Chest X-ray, AP view. Patient: 66 years old, sex M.
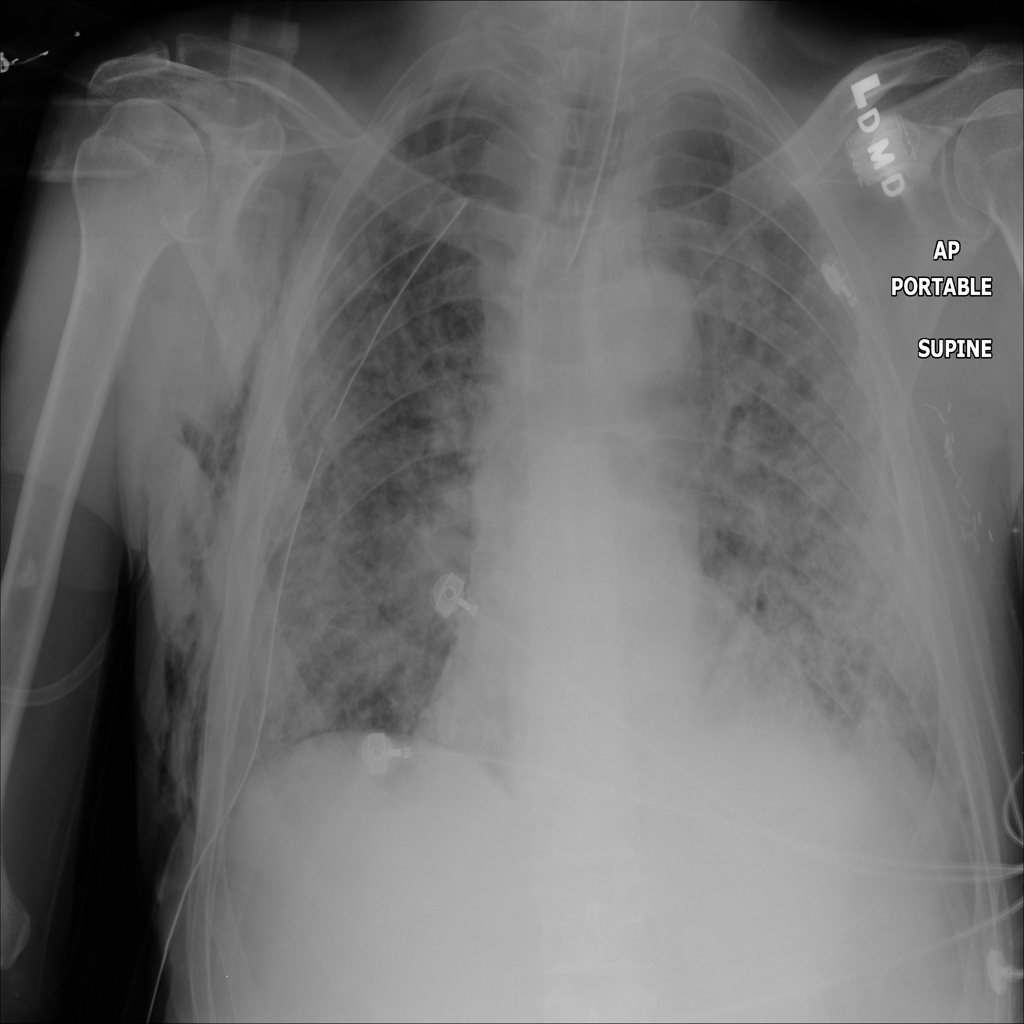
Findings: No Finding